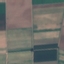
Label: PermanentCrop